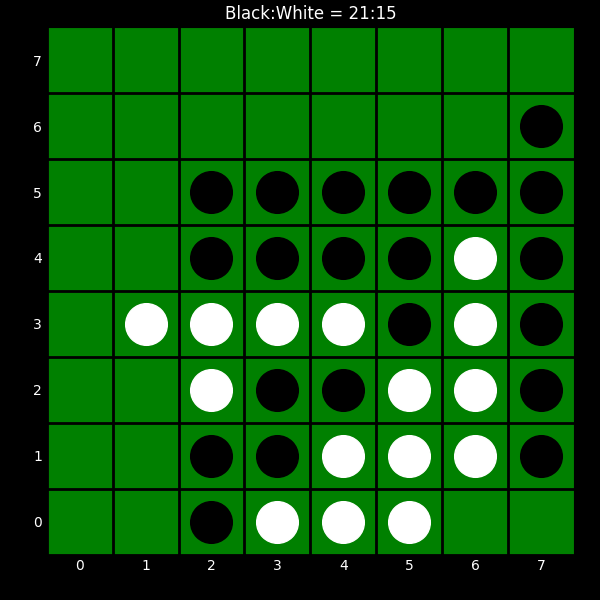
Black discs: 21
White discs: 15